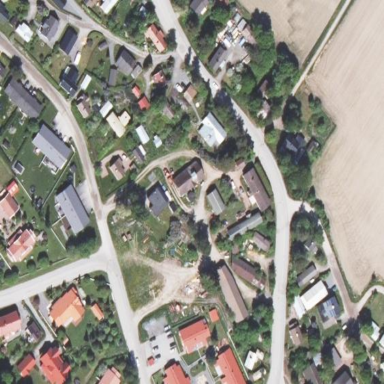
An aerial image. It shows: Residential area.